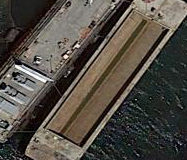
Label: Sand_carrier